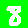
Digit: 8